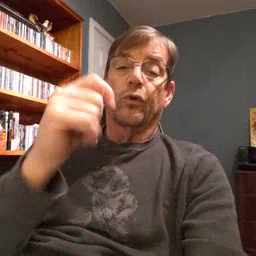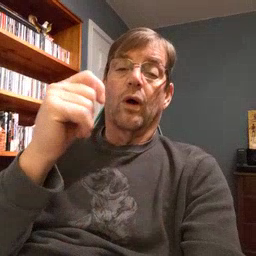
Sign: toy